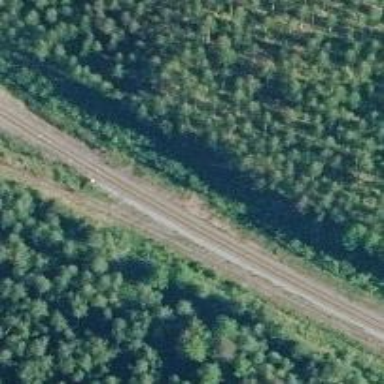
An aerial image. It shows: Railway track.